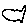
Label: fish